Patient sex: F
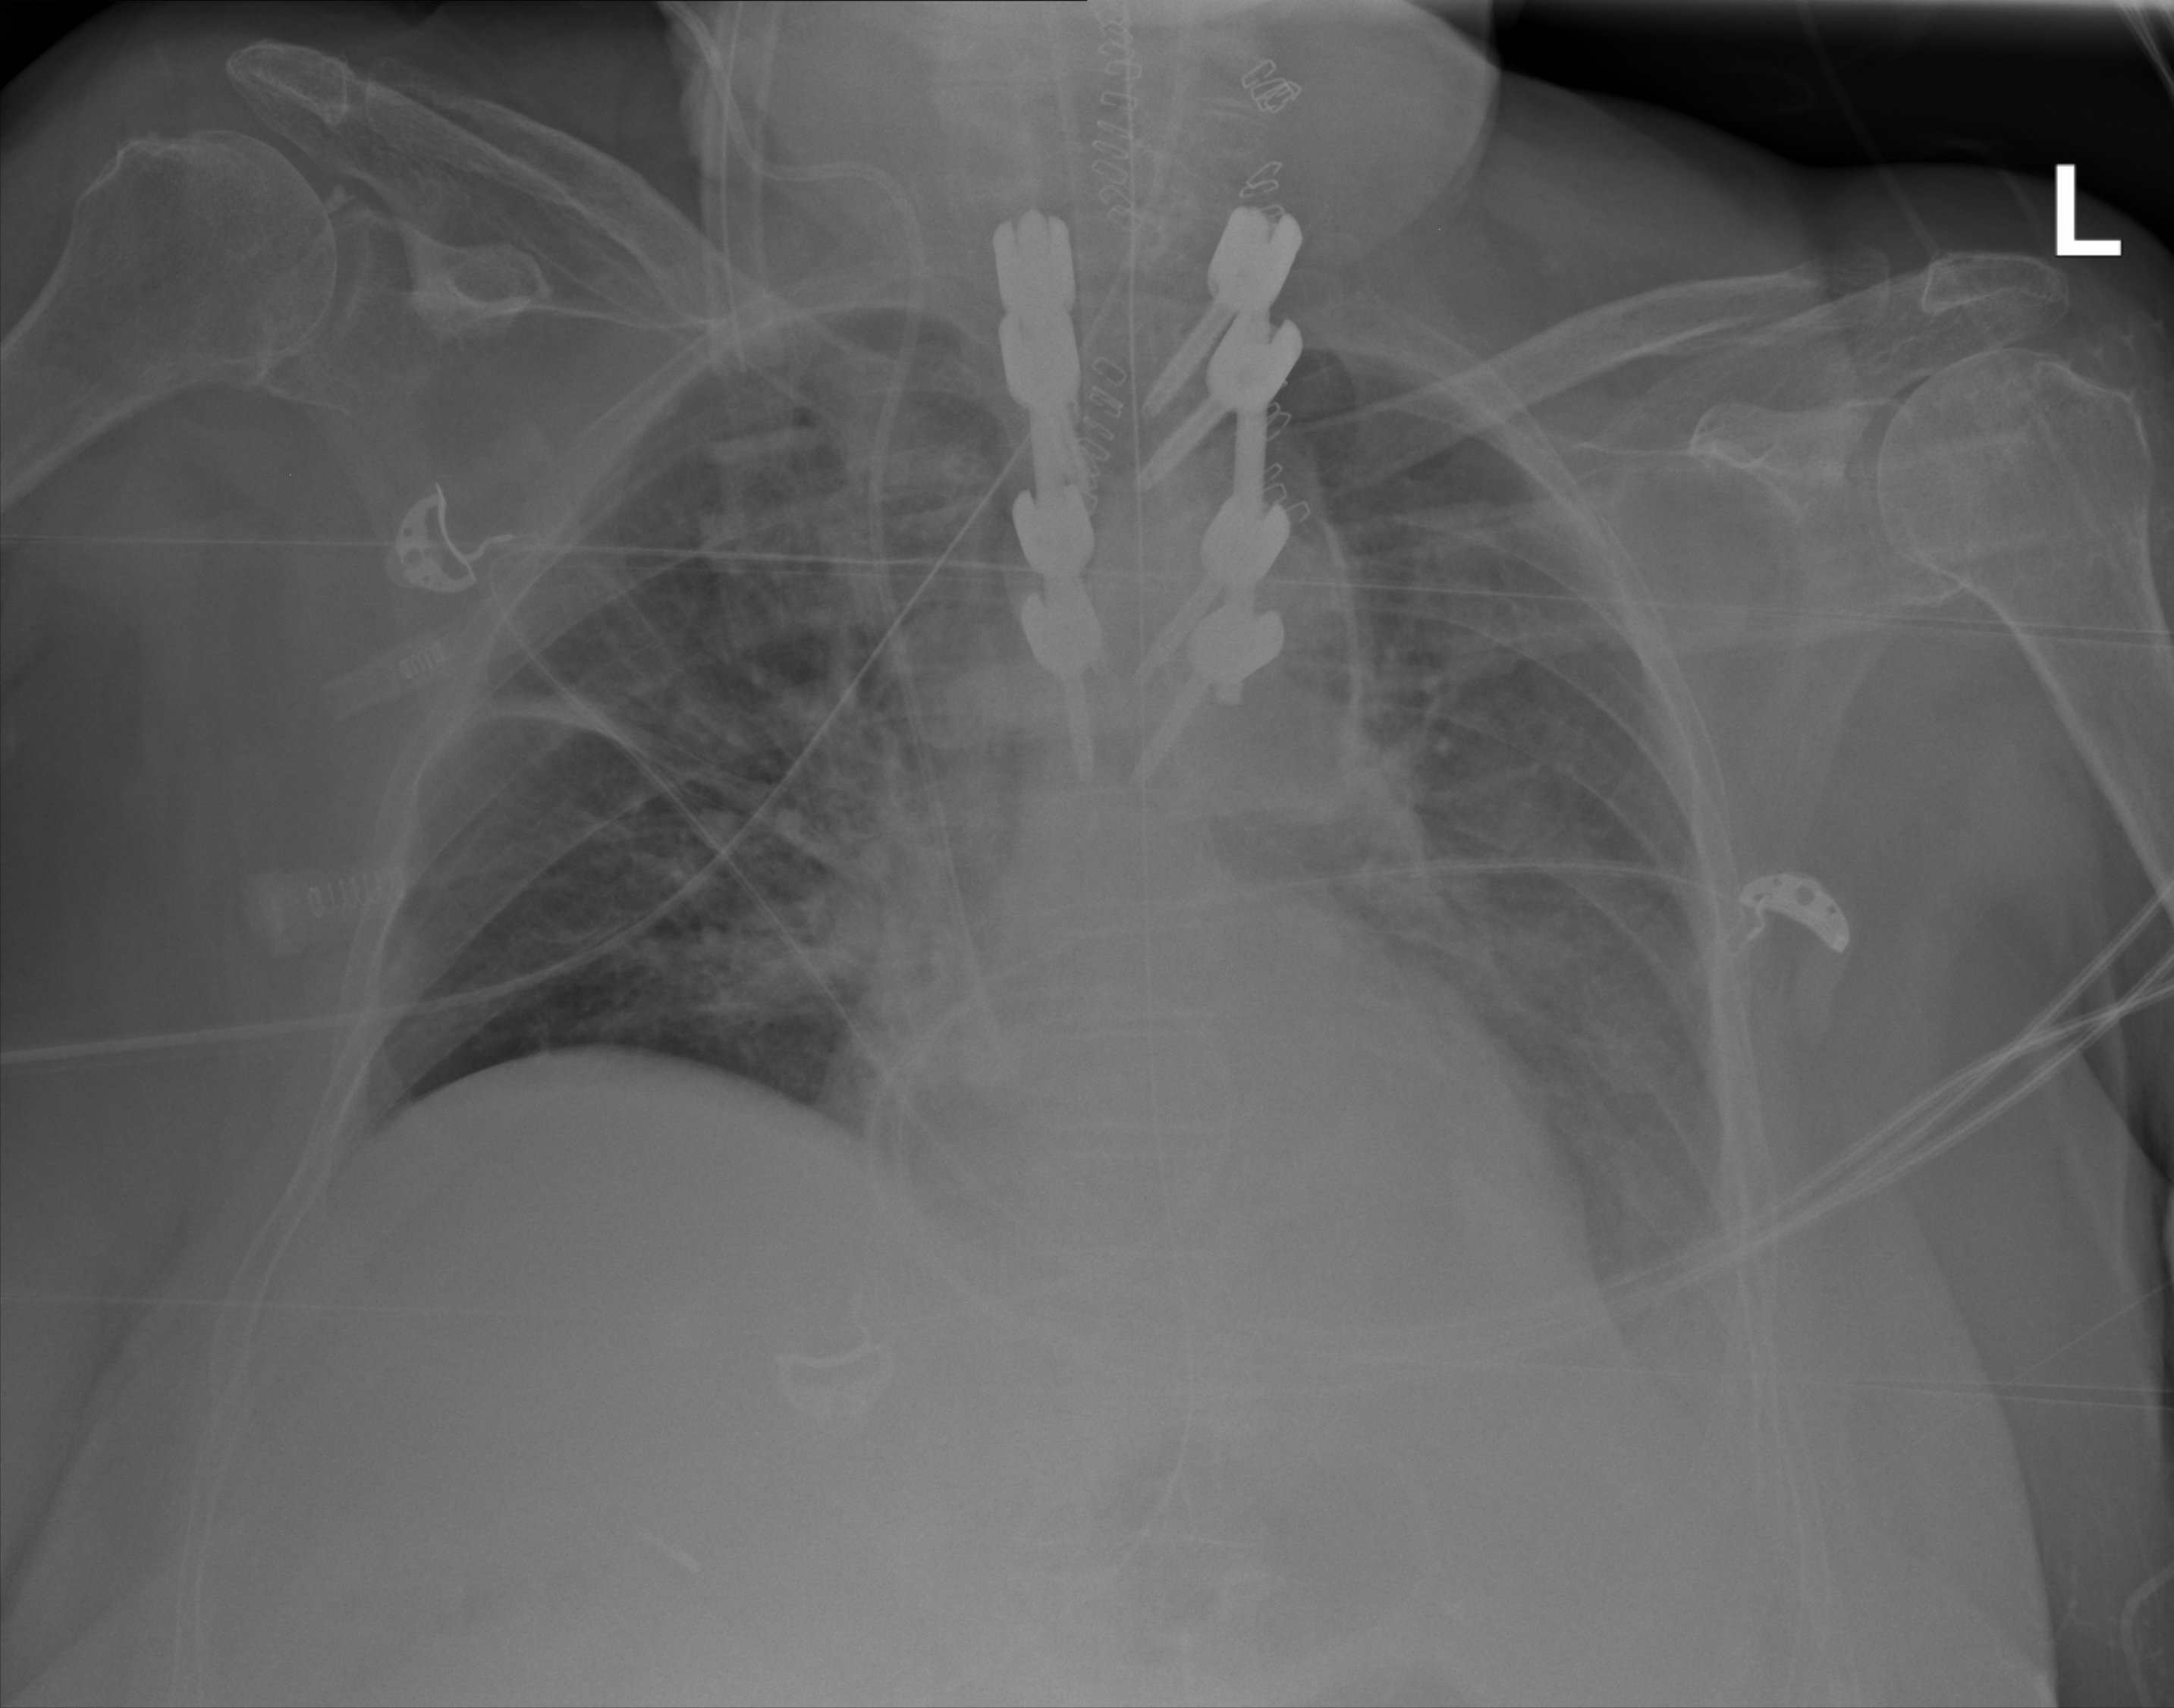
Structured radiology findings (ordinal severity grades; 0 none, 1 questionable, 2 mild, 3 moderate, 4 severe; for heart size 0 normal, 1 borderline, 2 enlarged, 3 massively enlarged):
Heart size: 1
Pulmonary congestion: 2
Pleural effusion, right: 0
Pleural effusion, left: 2
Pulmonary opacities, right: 2
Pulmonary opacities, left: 1
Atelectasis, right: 2
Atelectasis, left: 2